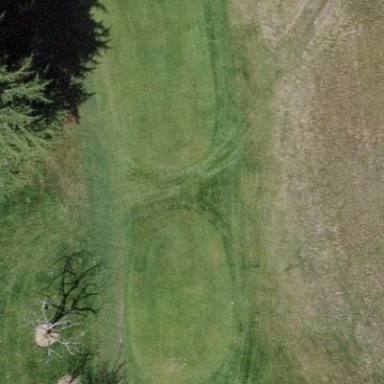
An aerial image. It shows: Golf tee.